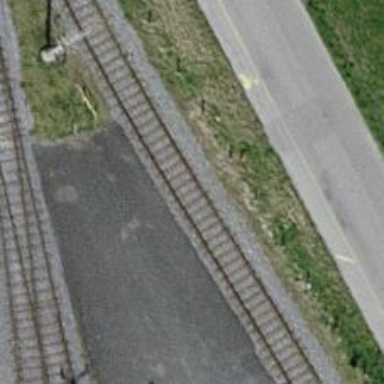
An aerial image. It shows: Single track railway in yard.